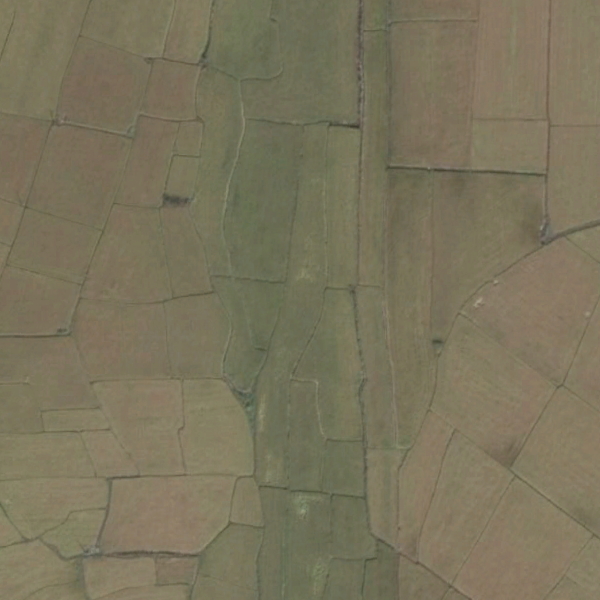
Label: Farmland